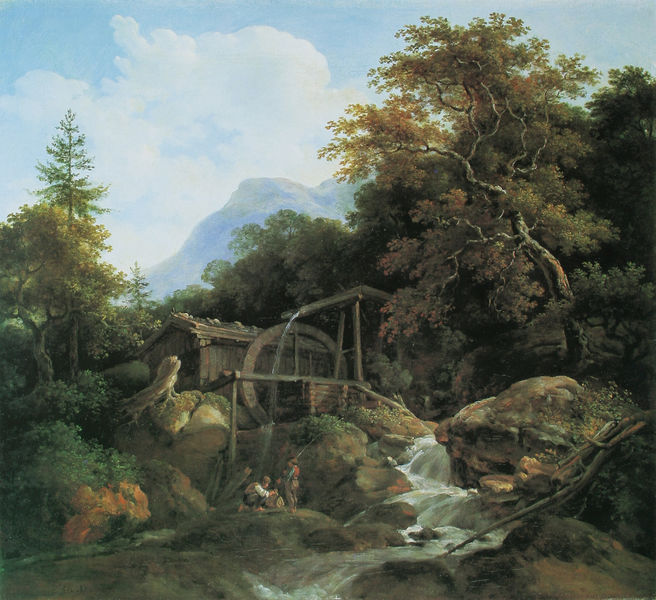
Titel: Die Wetzsteinmühle bei Ohlstadt
Künstler: Johann Georg von Dillis
Standort: München
Institution: Bayerische Staatsgemäldesammlungen
Schlagwörter: baum, berg, blau, blätter, dunkel, felsen, gemälde, himmel, laub, mann, wasser, weiß, wolken, bäume, fluss, grün, landschaft, menschen, äste, braun, grau, holz, licht, männer, dach, gebäude, haus, rot, wolke, mensch, stein, steine, niederlande, ast, bach, baumstamm, mühle, natur, wolen, zweige, brücke, gebüsch, hütte, sträucher, wald, wasserfall, kinder, müller, bewölkt, sommer, berge, farben, fels, gebirge, gipfel, bergkette, rad, romantik, constable, staffage, stämme, spielen, deutsch, junge, frühling, wasserlauf, zweig, jungs, wolkig, gefälle, angel, laubbaum, nadelbaum, tanne, fisch, laubbäume, wasserstrahl, caspar david friedrich, fließen, baumstumpf, englisch, hasu, schindeln, angler, mühlrad, wasserrad, wasserleitung, angeln, fischen, quelle, wassermühle, schöpfrad, moritz von schwind, angelrute, pumpe, hütt, baum blätter, mühlbach, zulauf, wassrfall, wasserguss, n, felen, omantik, nördisch, ng, landschaft#natur, mhle